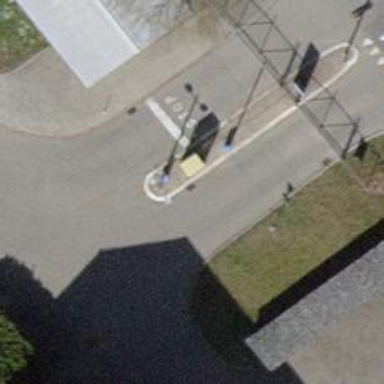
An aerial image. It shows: Lift gate barrier.